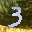
Label: 3